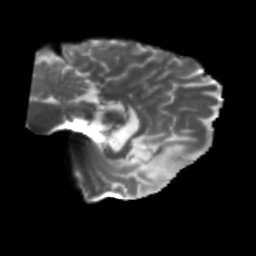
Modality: T2w
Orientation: sagittal
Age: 42
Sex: female
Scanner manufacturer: siemens
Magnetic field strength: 3 T
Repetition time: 5.25 s
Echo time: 0.08 s